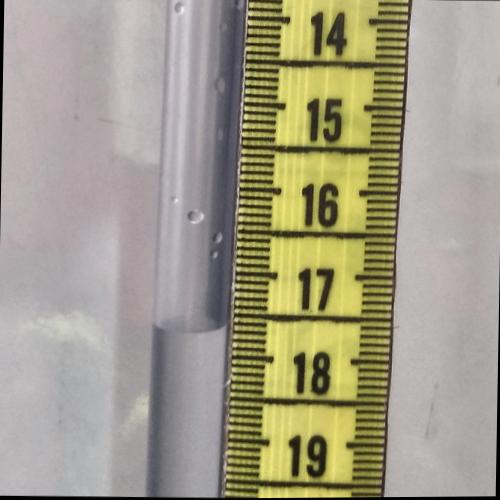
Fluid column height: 17.7 cm